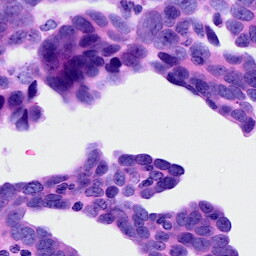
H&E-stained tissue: Ovarian